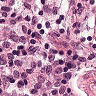
Metastatic tissue present: no